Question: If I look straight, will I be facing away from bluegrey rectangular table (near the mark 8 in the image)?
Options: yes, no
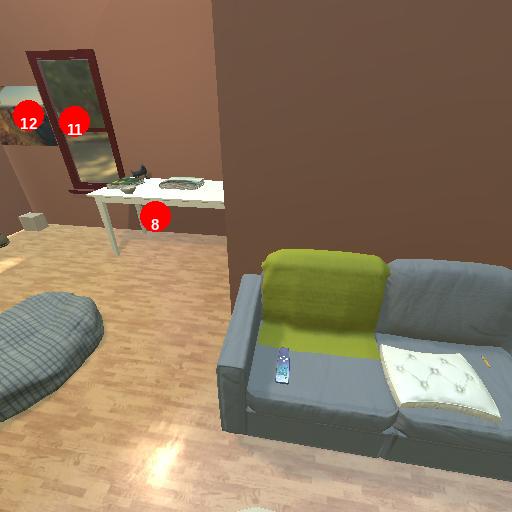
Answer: yes